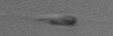
Label: flagellate_morphotype3